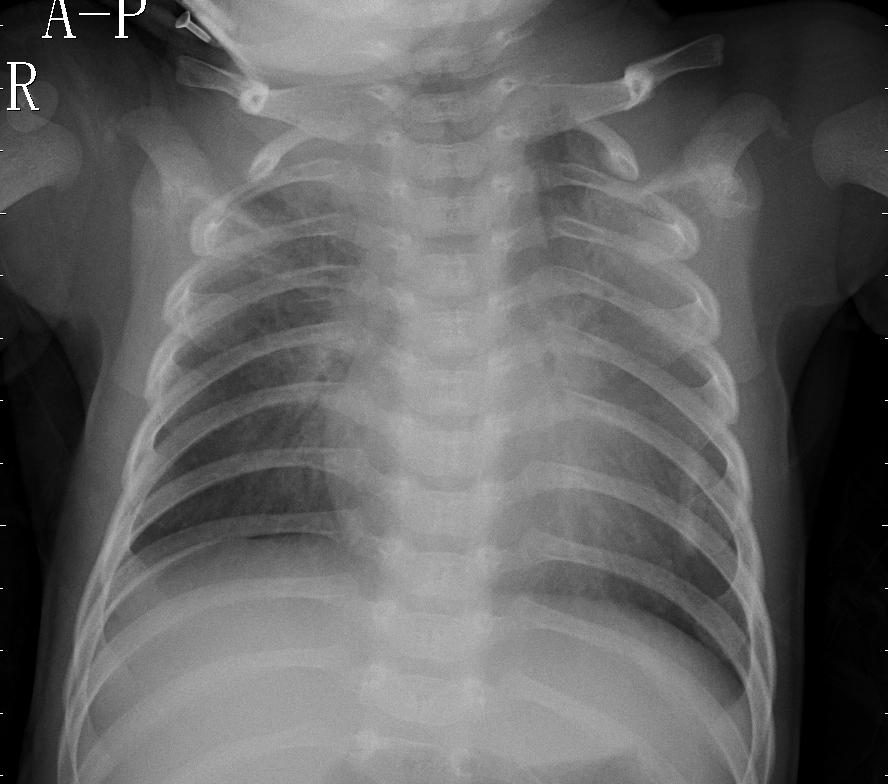
Diagnosis: PNEUMONIA